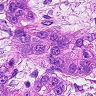
Metastatic tissue present: yes